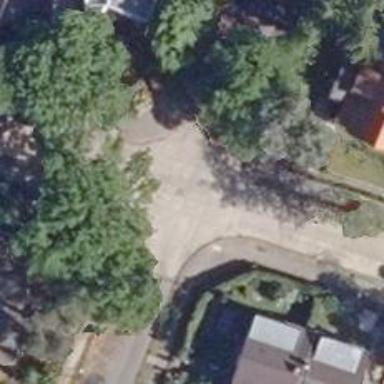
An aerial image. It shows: Residential road with asphalt surface. Both sides have sidewalks.